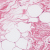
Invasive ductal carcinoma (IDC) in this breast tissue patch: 0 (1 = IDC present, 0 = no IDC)